Field crop: tomato
Growth stage: 1
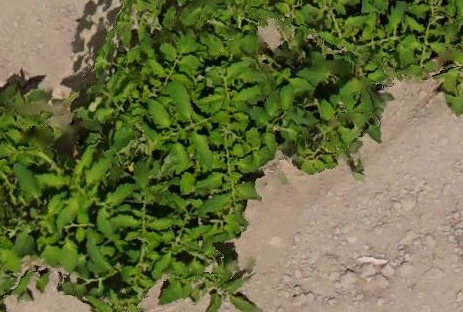
Species: tomato